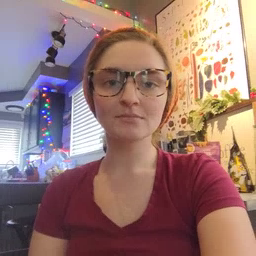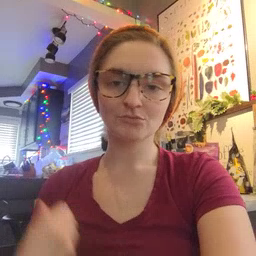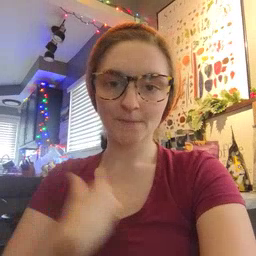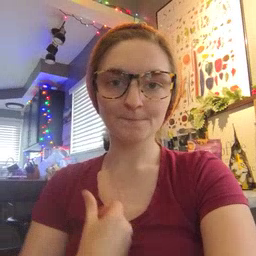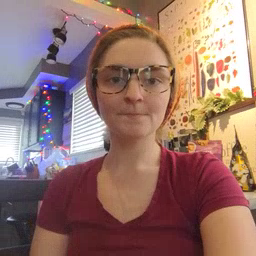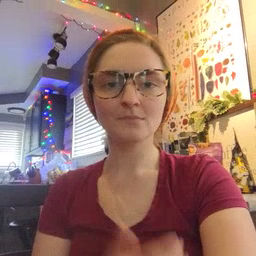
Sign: jacket